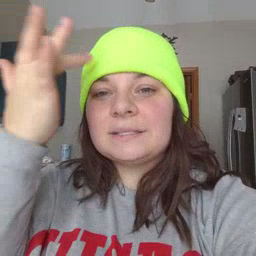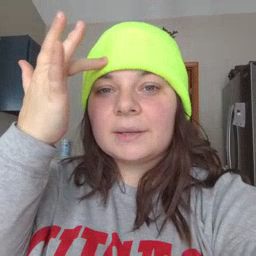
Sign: sick